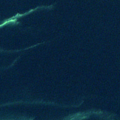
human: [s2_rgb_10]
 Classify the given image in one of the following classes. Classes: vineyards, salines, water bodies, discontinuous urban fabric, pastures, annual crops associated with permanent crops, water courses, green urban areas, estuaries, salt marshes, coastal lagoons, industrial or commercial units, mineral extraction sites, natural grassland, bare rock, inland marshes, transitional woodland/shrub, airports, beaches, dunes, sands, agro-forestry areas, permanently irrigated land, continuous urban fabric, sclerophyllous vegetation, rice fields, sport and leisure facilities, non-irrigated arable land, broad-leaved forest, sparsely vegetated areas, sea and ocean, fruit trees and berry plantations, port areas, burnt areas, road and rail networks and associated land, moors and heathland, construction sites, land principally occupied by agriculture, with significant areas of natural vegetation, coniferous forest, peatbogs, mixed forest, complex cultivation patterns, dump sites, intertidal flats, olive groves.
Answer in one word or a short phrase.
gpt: sea and ocean